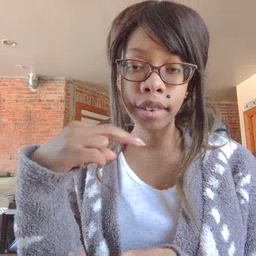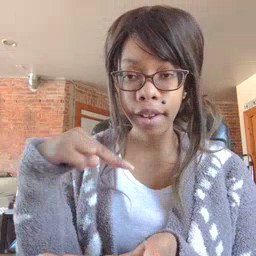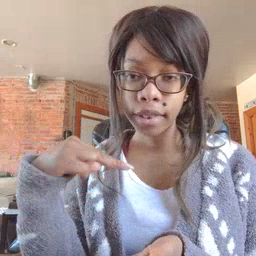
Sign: dance